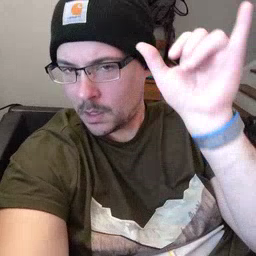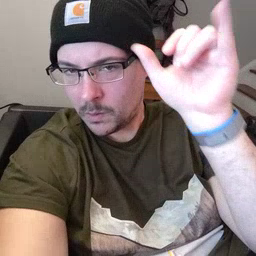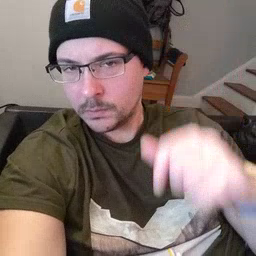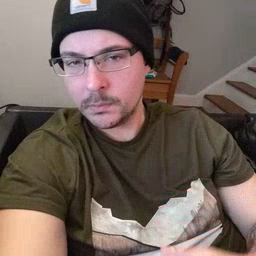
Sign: cow